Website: lowes
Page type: customer-info-address
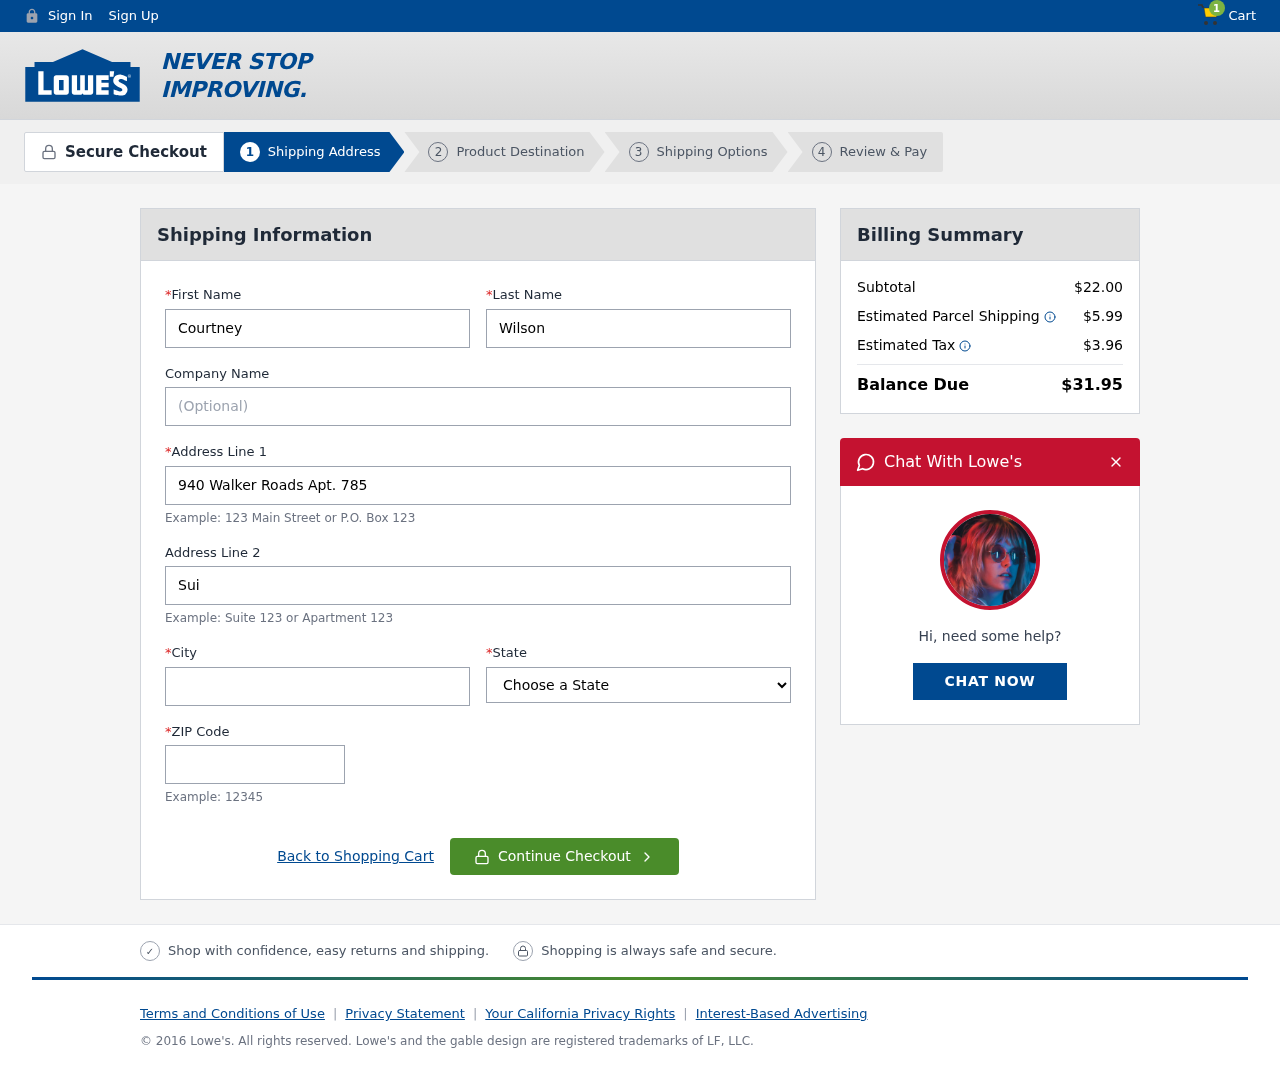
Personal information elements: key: PII_CITY
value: Amandafort
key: PII_FIRSTNAME
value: Courtney
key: PII_LASTNAME
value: Wilson
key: PII_POSTCODE
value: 23193
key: PII_STATE
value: North Dakota
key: PII_STREET
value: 940 Walker Roads Apt. 785
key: PII_STREET2
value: Suite 787
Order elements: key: ORDER_NUM_ITEMS
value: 1
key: ORDER_SUBTOTAL
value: $22.00
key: ORDER_SHIPPING_COST
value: $5.99
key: ORDER_TAX
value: $3.96
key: ORDER_TOTAL
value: $31.95